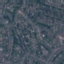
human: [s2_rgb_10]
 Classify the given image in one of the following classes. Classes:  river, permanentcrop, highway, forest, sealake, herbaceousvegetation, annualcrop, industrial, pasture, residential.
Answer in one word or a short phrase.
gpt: Residential